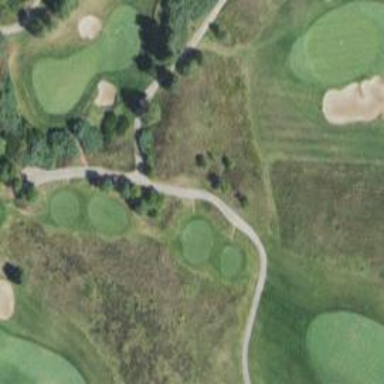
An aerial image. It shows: Footway that serves as golf path.